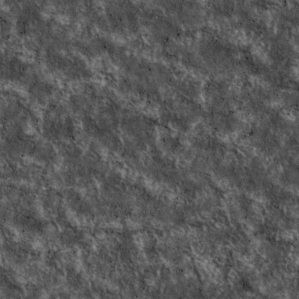
Label: non_frost